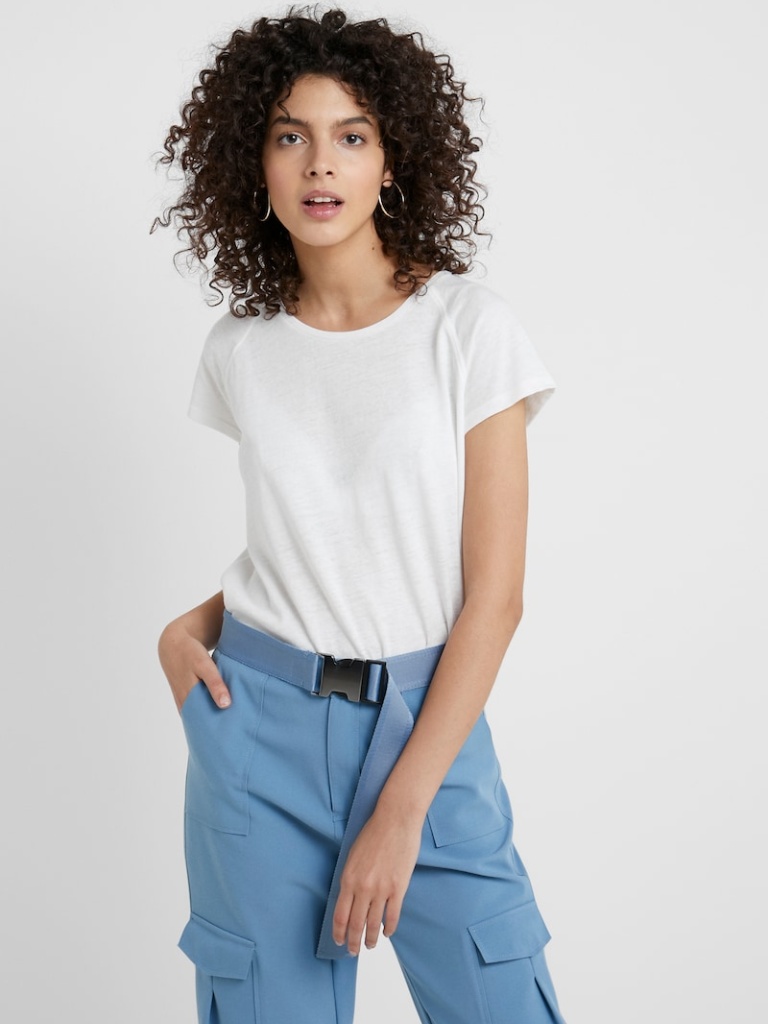
cotton relaxed short sleeve hip length Fully Tucked in crew t-shirt